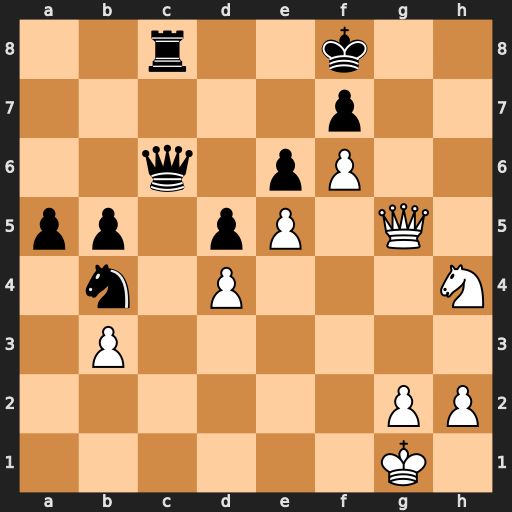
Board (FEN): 2r2k2/5p2/2q1pP2/pp1pP1Q1/1n1P3N/1P6/6PP/6K1
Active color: w
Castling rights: -
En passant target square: -
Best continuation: Qg7+ Ke8 Qg8+ Kd7 Qxf7+ Kd8 Qe7#